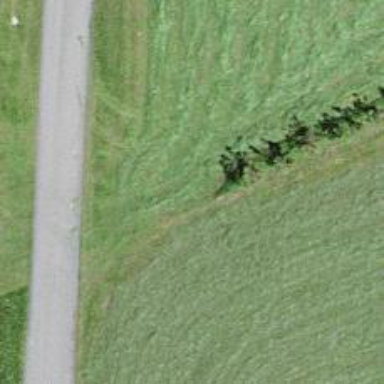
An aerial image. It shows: Hedge acting as barrier.